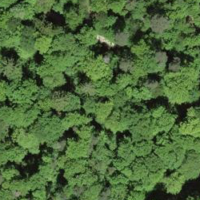
EUNIS habitat code: 41
Species observed at this site:
Calopteryx virgo